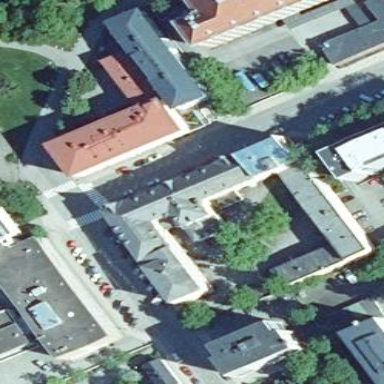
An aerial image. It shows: Grey building with distinctive roofing color.